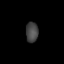
Tissue: lung
Cell type: Fibroblasts
Senescence score: 0.5491
Nuclear area (px): 247
Mean DAPI intensity: 67.417